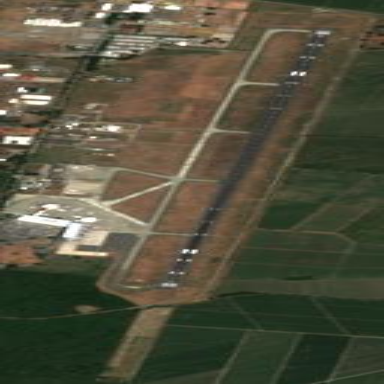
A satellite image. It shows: International aerodrome.